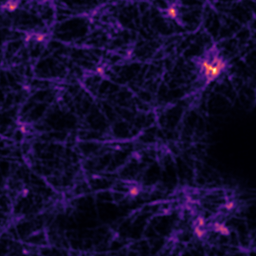
Label: Super-resolution F-actin image